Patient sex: M
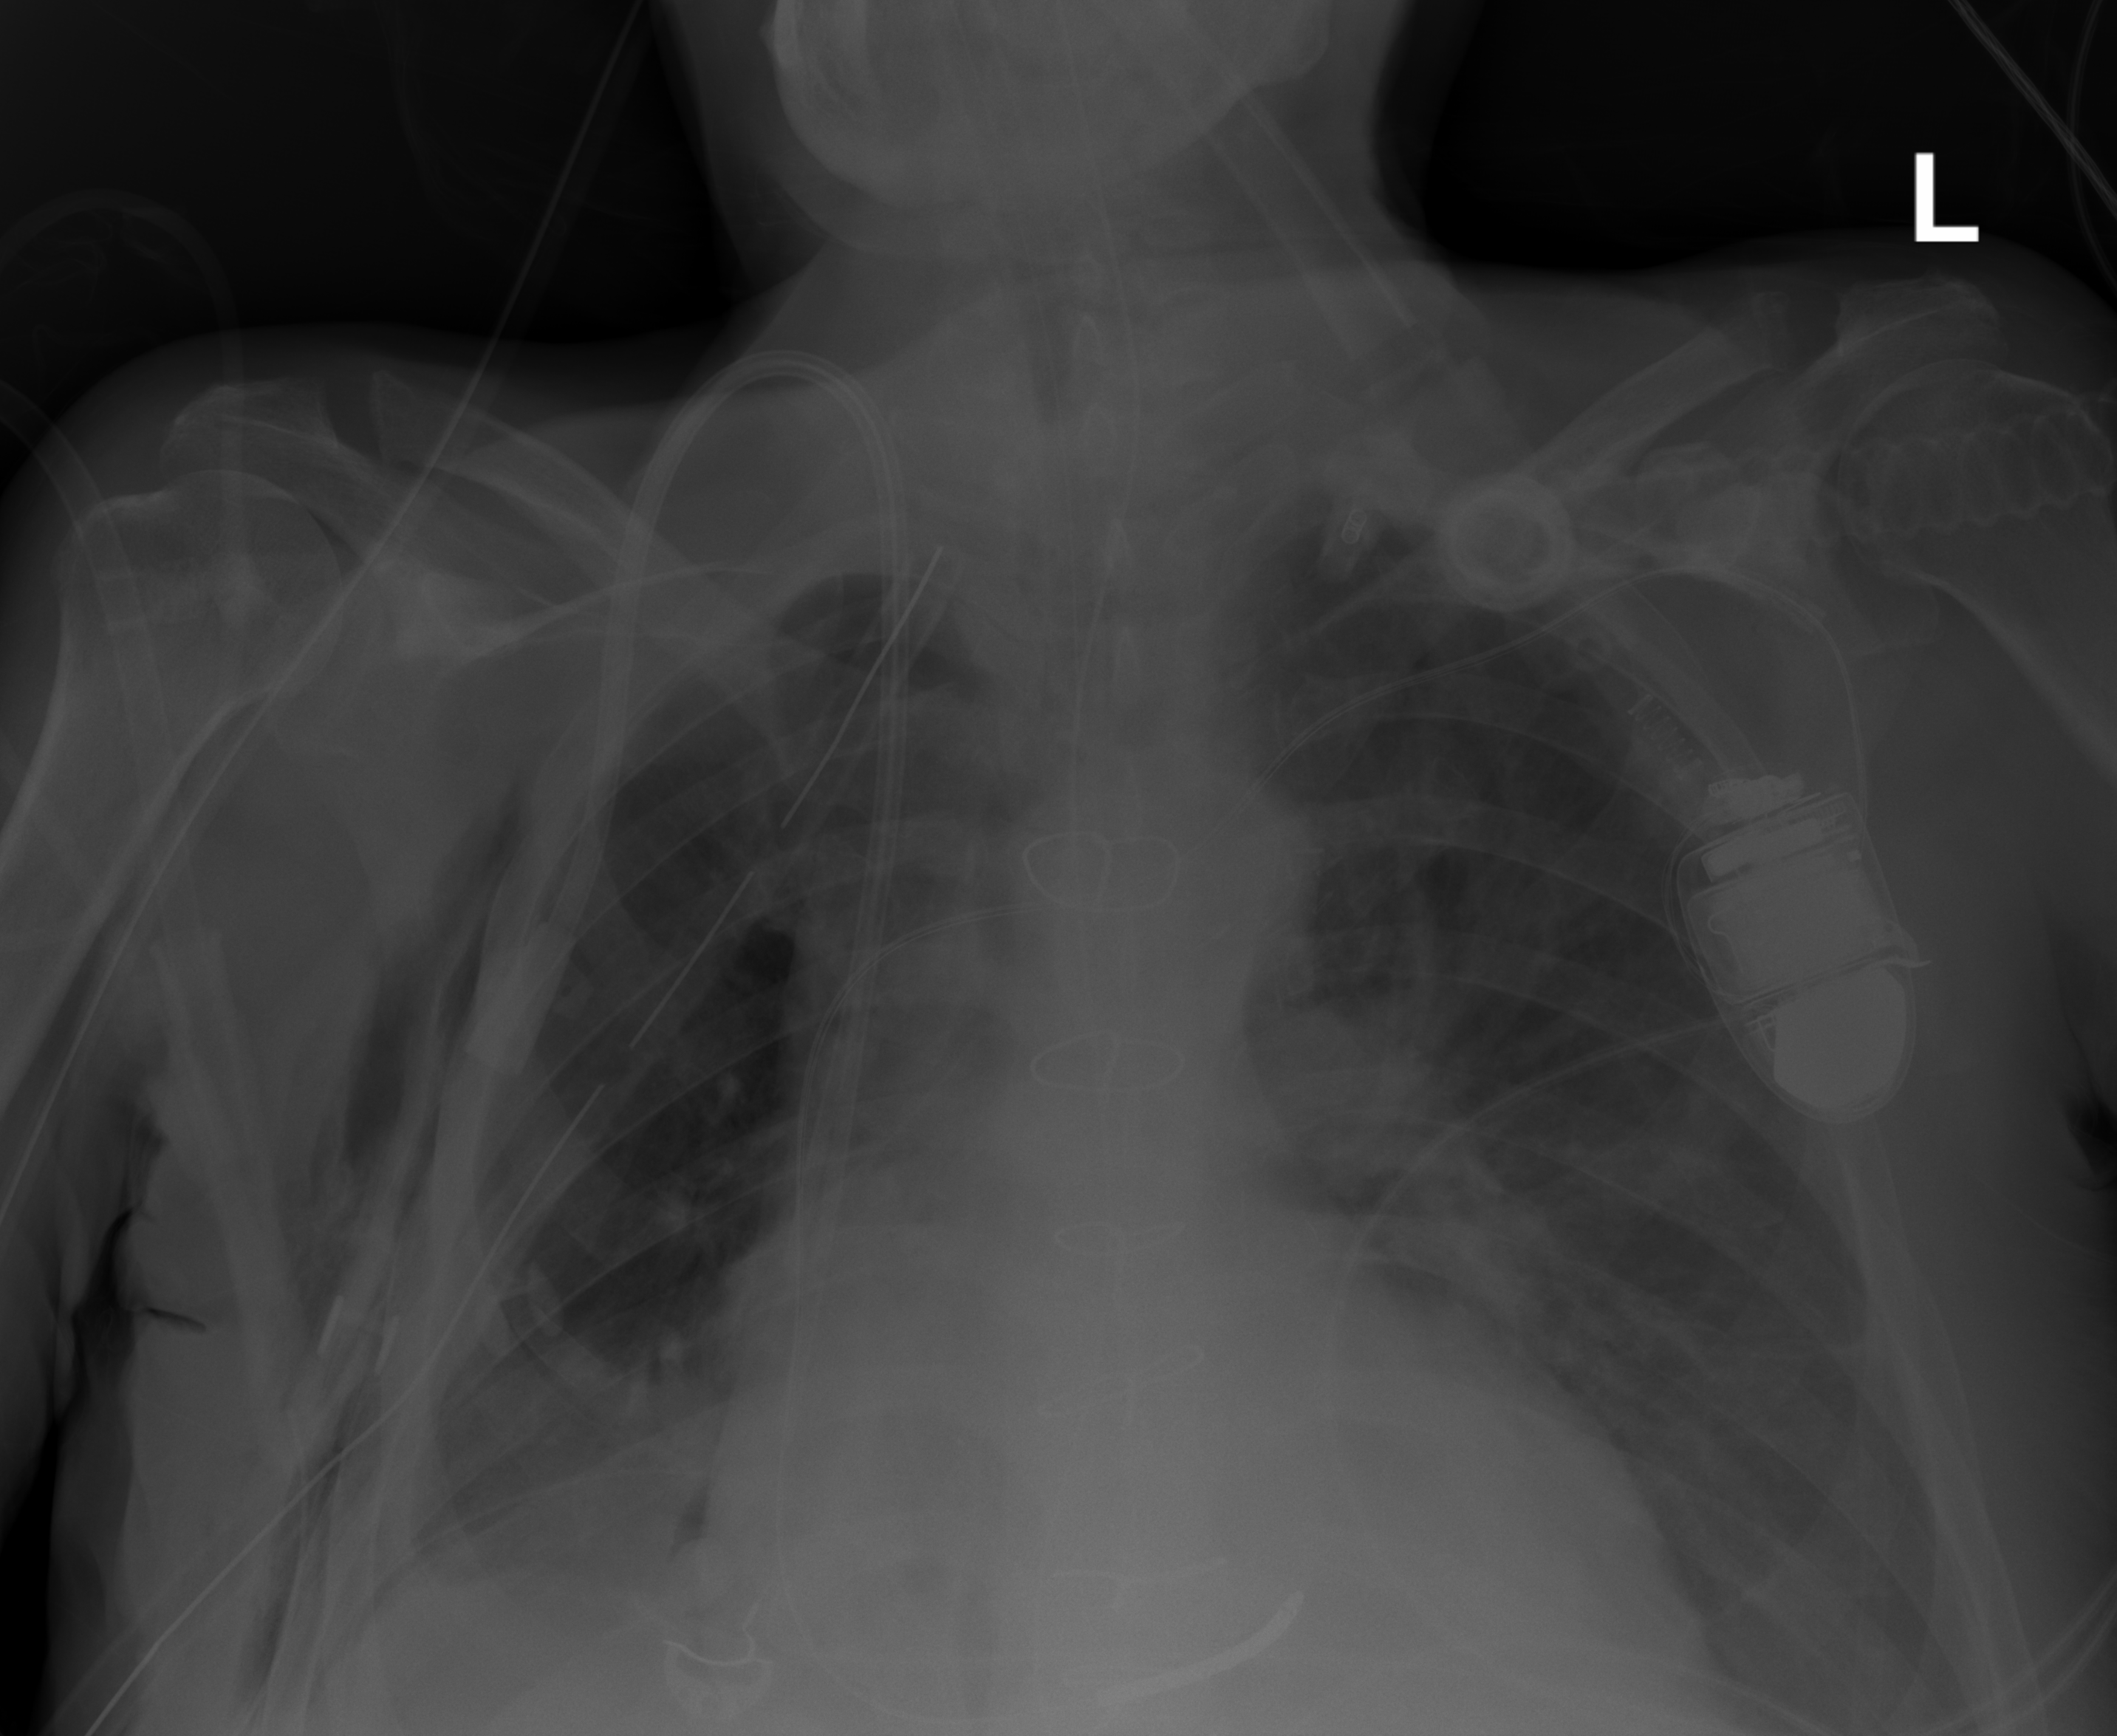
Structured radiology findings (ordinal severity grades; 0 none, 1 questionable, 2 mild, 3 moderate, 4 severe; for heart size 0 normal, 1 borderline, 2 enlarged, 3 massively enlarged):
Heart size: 2
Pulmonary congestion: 2
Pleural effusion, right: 2
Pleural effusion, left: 0
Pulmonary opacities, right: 0
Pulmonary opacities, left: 0
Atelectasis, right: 2
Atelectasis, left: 1